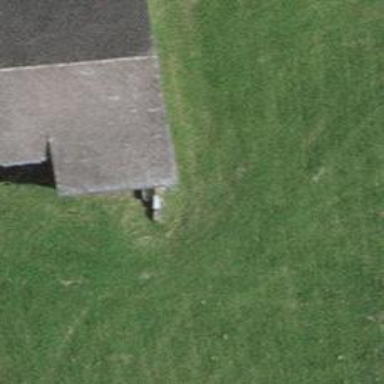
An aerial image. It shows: Rural barn.